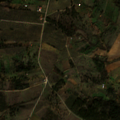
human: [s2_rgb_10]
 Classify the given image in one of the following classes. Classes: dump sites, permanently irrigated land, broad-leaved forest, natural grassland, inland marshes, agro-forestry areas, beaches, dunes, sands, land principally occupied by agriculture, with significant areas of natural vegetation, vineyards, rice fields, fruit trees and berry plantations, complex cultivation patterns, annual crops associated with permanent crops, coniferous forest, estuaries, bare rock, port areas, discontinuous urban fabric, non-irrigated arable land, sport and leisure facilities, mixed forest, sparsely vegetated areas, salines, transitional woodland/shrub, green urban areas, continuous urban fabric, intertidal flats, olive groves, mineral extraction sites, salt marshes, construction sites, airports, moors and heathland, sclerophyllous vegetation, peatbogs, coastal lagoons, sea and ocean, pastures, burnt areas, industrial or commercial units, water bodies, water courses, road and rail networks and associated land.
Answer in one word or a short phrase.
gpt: vineyards, olive groves, complex cultivation patterns, land principally occupied by agriculture, with significant areas of natural vegetation